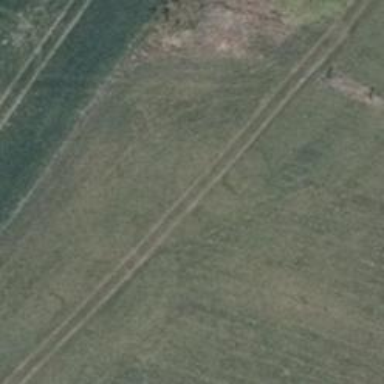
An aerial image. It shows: Ground track with tracktype of grade4.